Question: I have an app built on Cordova and on some of my pages I am able to scroll horizontally out of my content into white space.
This is weird as I have nothing there that extends beyond my '#wrapper', which is set to 'width: 100%'.
So I was wondering if there was a way I could disable horizontal scrolling in the app altogether?
UPDATE:
Code on page as requested:
'''
body {
background-color: #fff;
font-family:Arial, Helvetica, sans-serif;
color: #b7b8b9;
height: 100%;
width: 100%;
}
iframe{
border: none;
width: 100%;
/*margin-top: 50px;*/
}
#header{
height: 50px;
width: 100%;
}
<body>
<div id="wrapper">
<div id="header">
<div class="headerback"><a href="index.html">Home</a></div>
<div class="headerrefresh"><script>var pathname = window.location.pathname;</script><script>document.write('<a href="'+pathname+'">Refresh</a>')</script></div>
<div class="headertitle"><h2>Get the Look</h2></div>
</div><!--HEADER-->
<iframe src="http://www.mbff.com.au/getthelook"></iframe>
</div>
</body>
'''

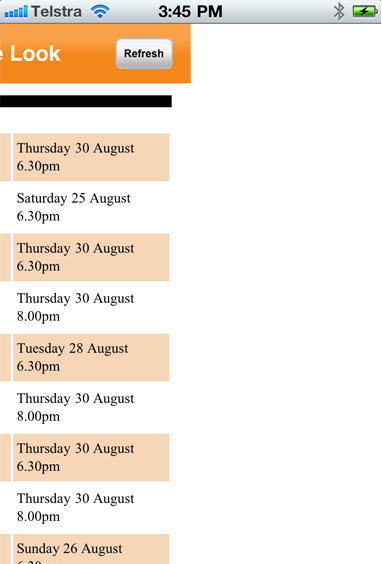
Answer: Try to debug your page in Chrome (webkit) with the exact dimensions of your device. This solves most rendering issues for me.
I do not know the specific issue here, but it looks like one of your elements is flowing outside of the wrapper. You could for example try this in your 'css':
'''
div.wrapper { overflow: hidden; width: inherit; }
'''
Although it might be a better idea to find out why your page is expanding horizontally?